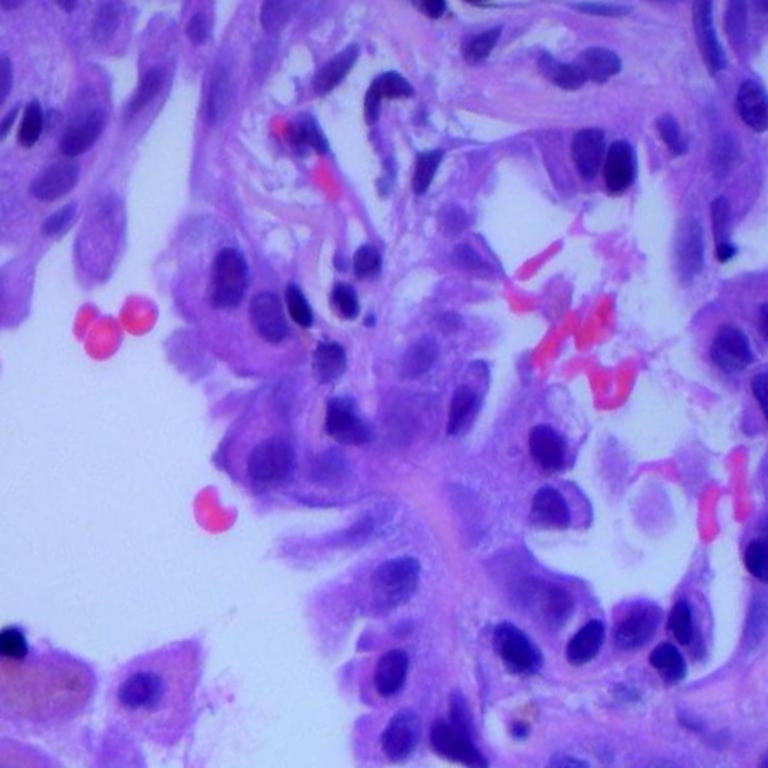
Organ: lung
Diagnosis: adenocarcinomas